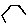
Label: hexagon